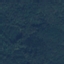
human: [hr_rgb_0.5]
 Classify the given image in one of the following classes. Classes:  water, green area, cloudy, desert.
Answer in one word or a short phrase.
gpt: green area